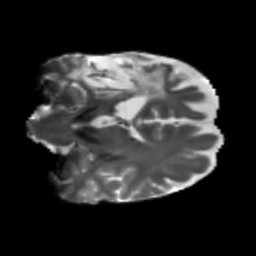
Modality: T2w
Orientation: coronal
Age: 56
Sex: female
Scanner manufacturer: siemens
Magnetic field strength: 3 T
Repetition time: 5.25 s
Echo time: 0.08 s